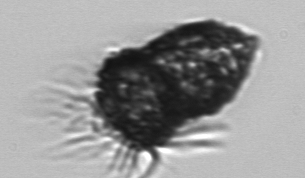
Label: Tintinnopsis